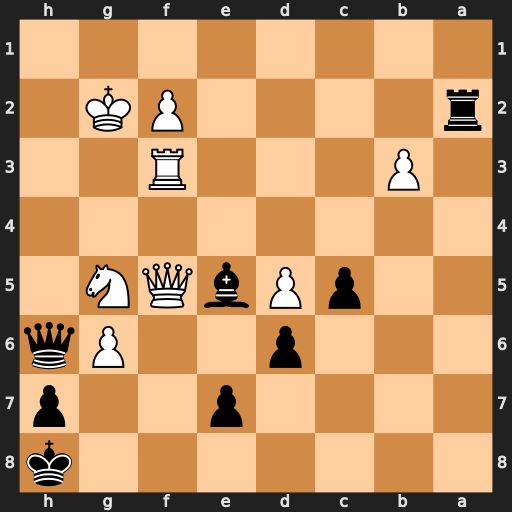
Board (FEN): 7k/4p2p/3p2Pq/2pPbQN1/8/1P3R2/r4PK1/8
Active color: b
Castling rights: -
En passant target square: -
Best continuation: Qh2+ Kf1 Qh1#